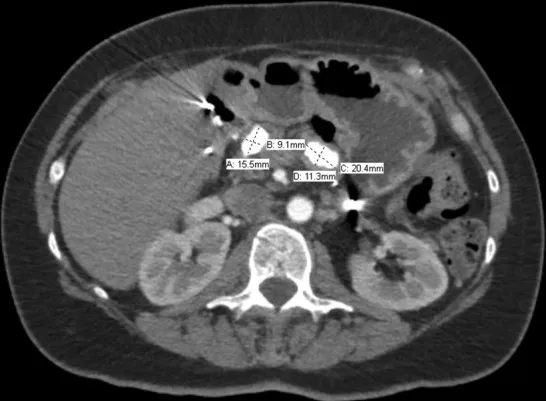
Computed tomography image showing two substantial calcifications in the pancreatic remnant and their measured size. Note the absence of the spleen in the left upper quadrant.
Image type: radiology (ct)